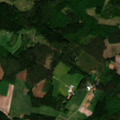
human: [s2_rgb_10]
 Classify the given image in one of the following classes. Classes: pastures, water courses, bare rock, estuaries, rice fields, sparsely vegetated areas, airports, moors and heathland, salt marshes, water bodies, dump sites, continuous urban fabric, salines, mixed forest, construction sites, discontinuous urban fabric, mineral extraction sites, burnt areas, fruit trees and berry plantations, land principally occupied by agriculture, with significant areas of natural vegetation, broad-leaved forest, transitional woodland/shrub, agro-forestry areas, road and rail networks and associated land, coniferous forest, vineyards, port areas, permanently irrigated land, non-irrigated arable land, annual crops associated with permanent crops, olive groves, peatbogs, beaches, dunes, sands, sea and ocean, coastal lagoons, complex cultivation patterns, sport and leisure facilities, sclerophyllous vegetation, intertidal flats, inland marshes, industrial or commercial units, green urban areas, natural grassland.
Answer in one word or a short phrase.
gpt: land principally occupied by agriculture, with significant areas of natural vegetation, coniferous forest, mixed forest